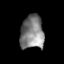
Tissue: lung
Cell type: Epithelial cells
Senescence score: 0.134
Nuclear area (px): 770
Mean DAPI intensity: 129.918